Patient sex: M
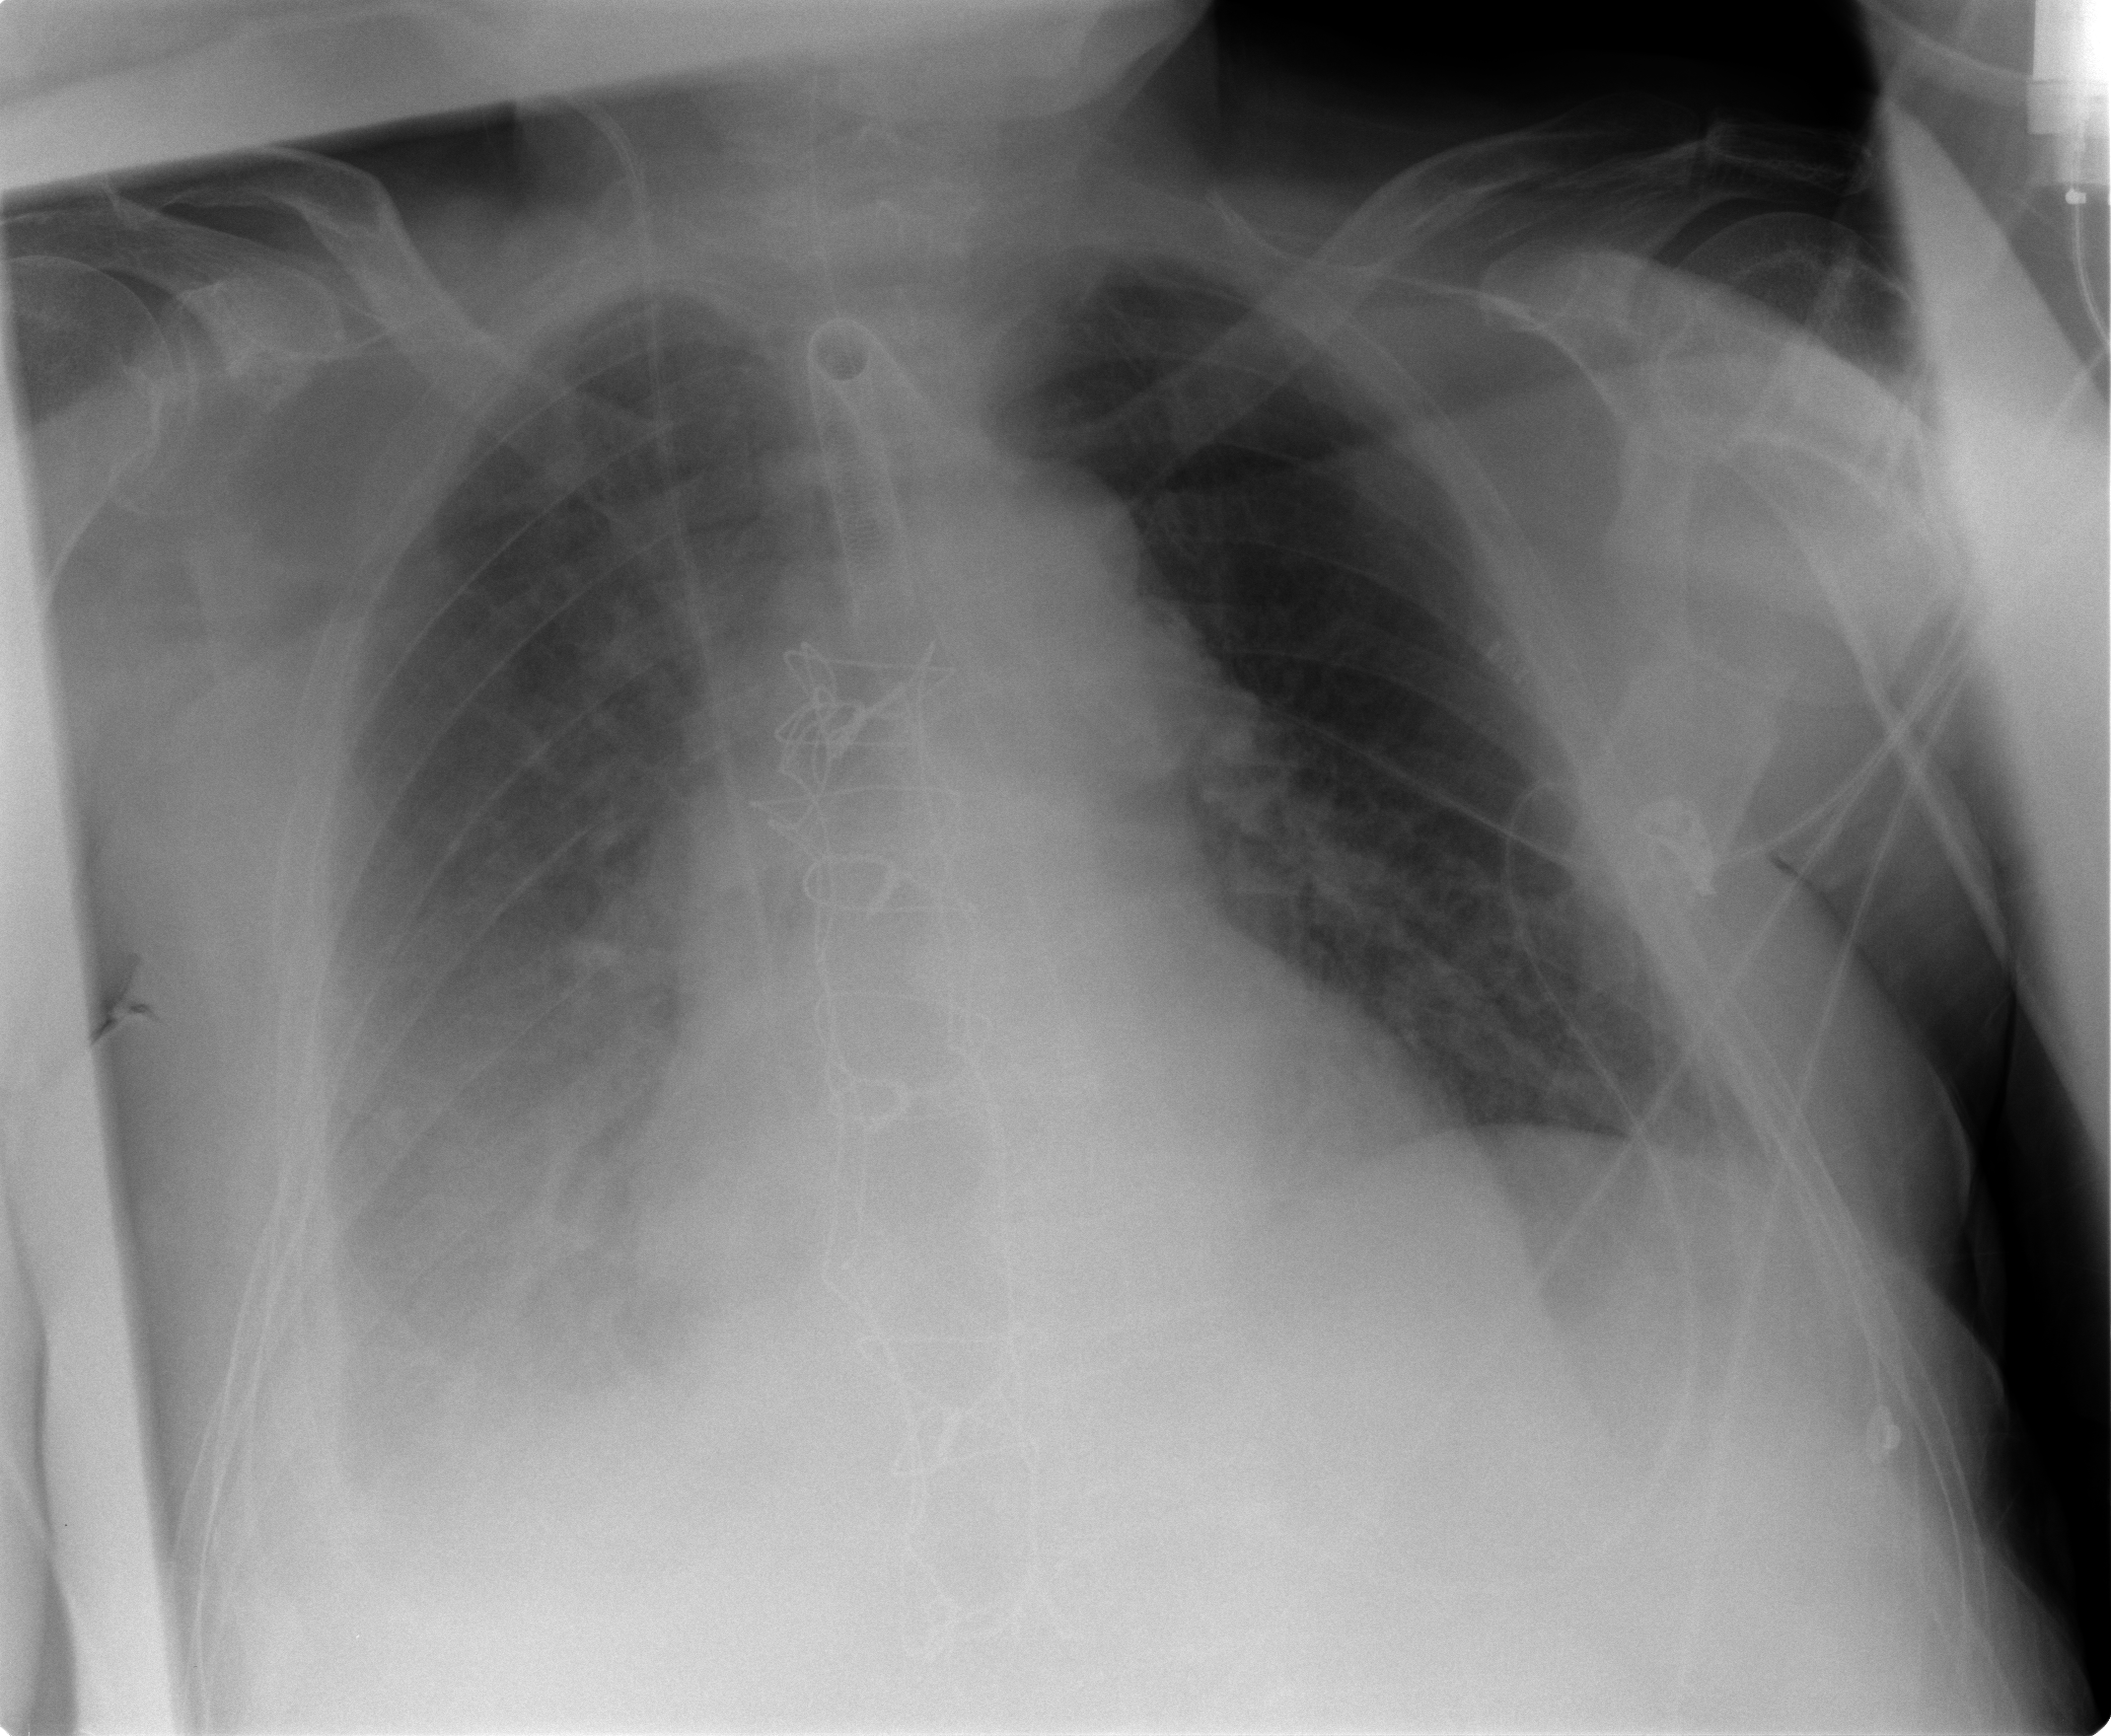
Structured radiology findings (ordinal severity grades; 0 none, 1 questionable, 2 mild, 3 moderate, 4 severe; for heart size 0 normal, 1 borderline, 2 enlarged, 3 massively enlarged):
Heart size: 2
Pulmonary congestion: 2
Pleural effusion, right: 3
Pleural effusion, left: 0
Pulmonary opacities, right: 0
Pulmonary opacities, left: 0
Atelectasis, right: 3
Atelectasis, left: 1